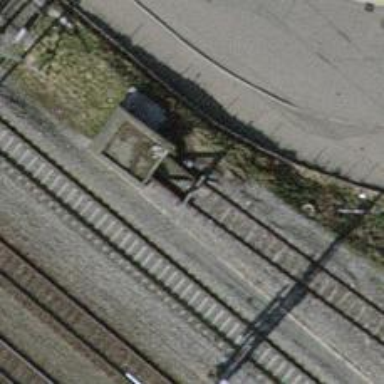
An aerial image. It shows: Railway buffer stop.